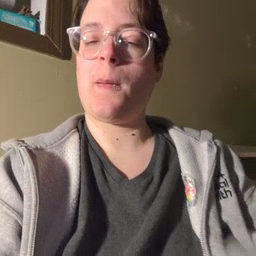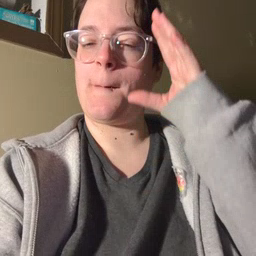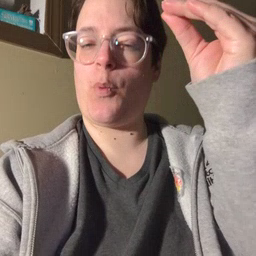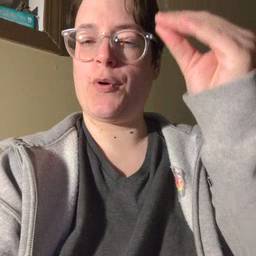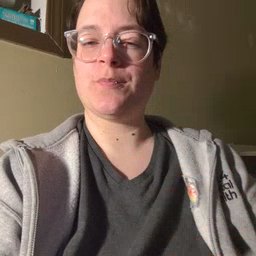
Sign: boy